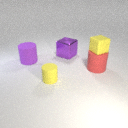
small yellow rubber cylinder in front of large purple metal cube